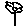
Label: flower